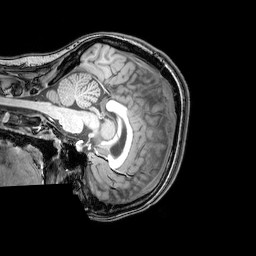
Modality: T1w
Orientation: sagittal
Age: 23
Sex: female
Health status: healthy
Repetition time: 0.081 s
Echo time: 0.037 s